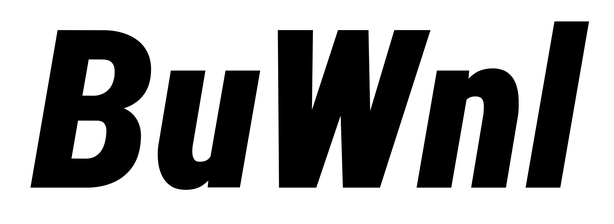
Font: Roboto-Italic_Condensed_Black_Italic